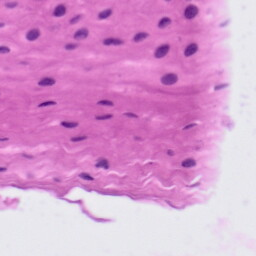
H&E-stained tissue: Tonsil